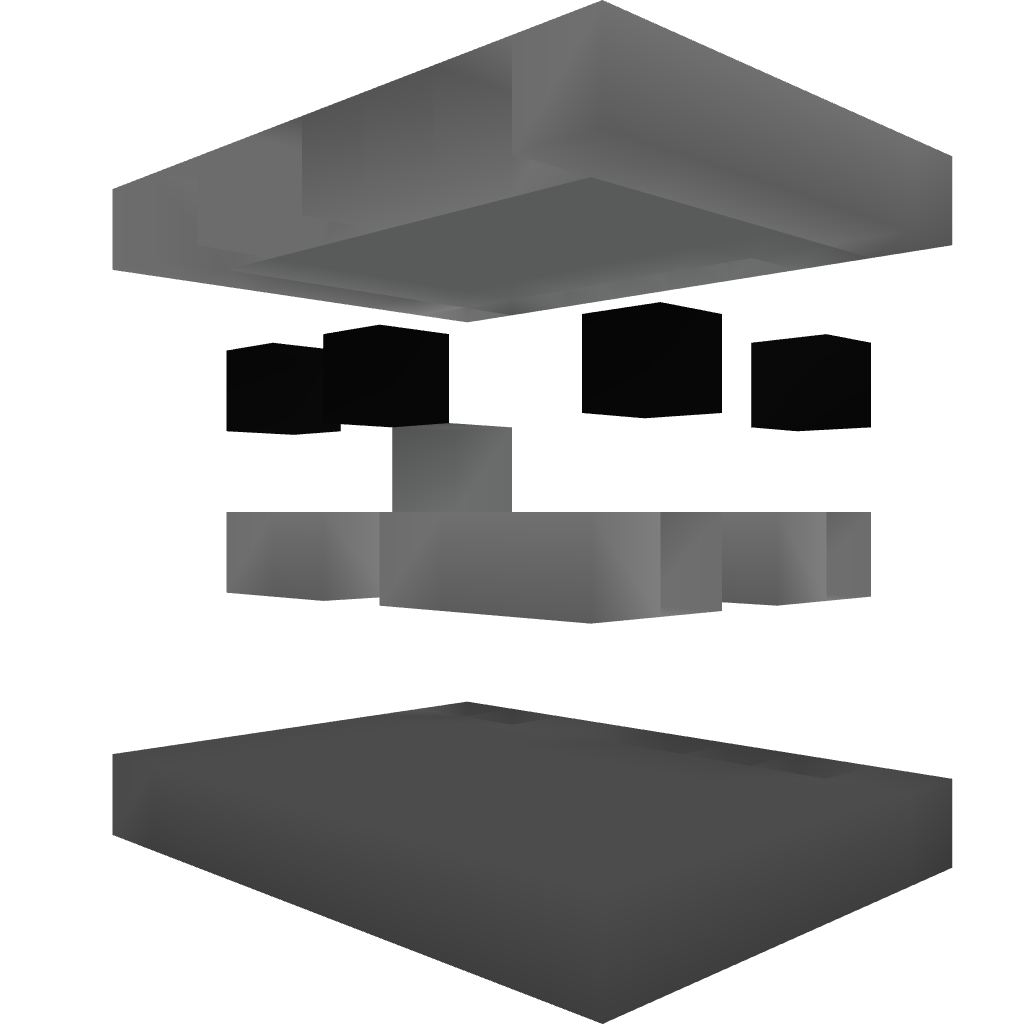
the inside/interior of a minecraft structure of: Jail/Prison